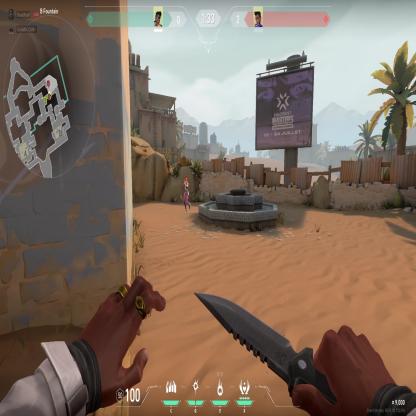
Label: enemy